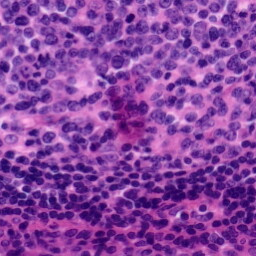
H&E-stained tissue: Tonsil